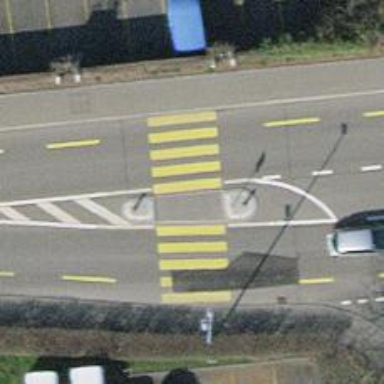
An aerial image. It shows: Marked crossing with pedestrian island.